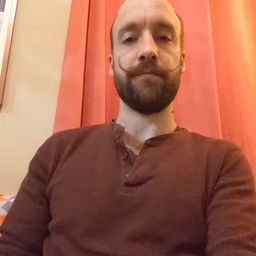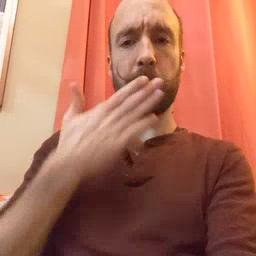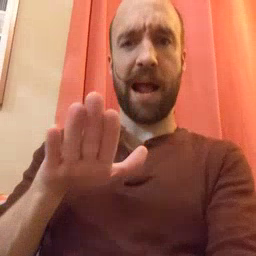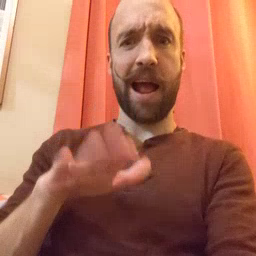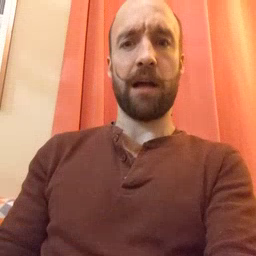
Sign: bad